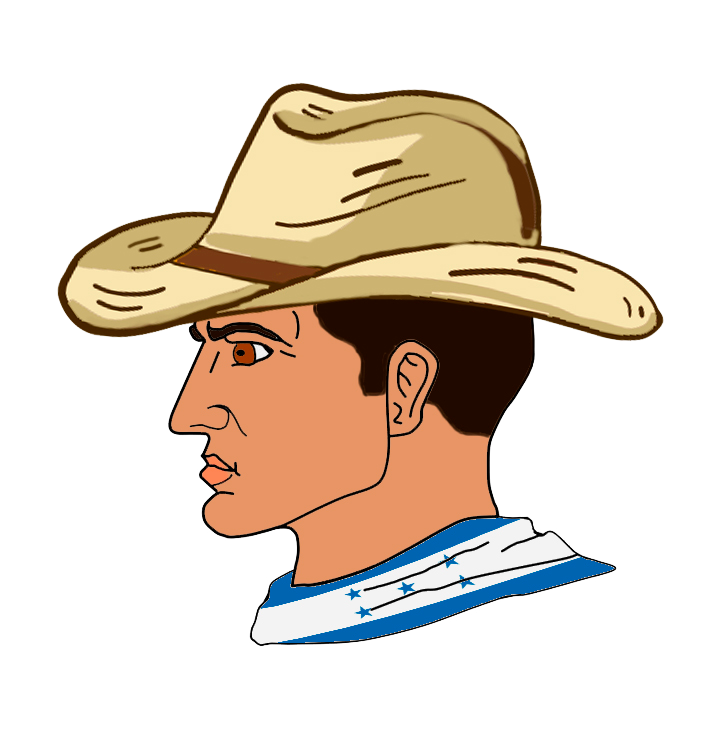
Label: 4_Yes_Chad